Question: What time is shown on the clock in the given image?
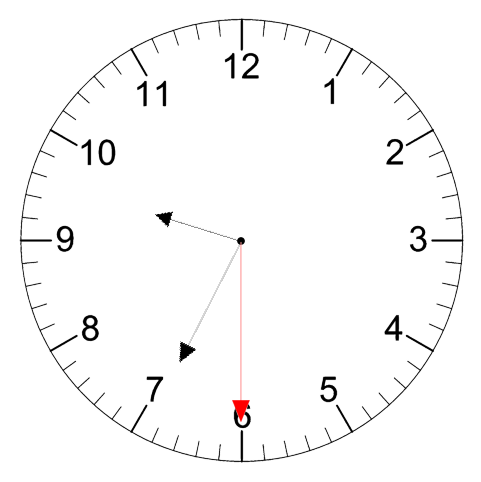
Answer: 09:34:30